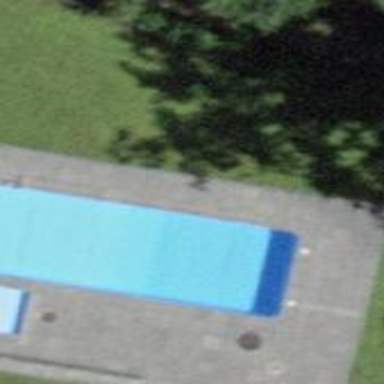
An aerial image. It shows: Swimming pool located in leisure land.